Field crop: maize
Growth stage: 2
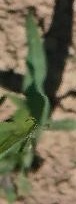
Species: maize